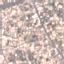
Label: Residential